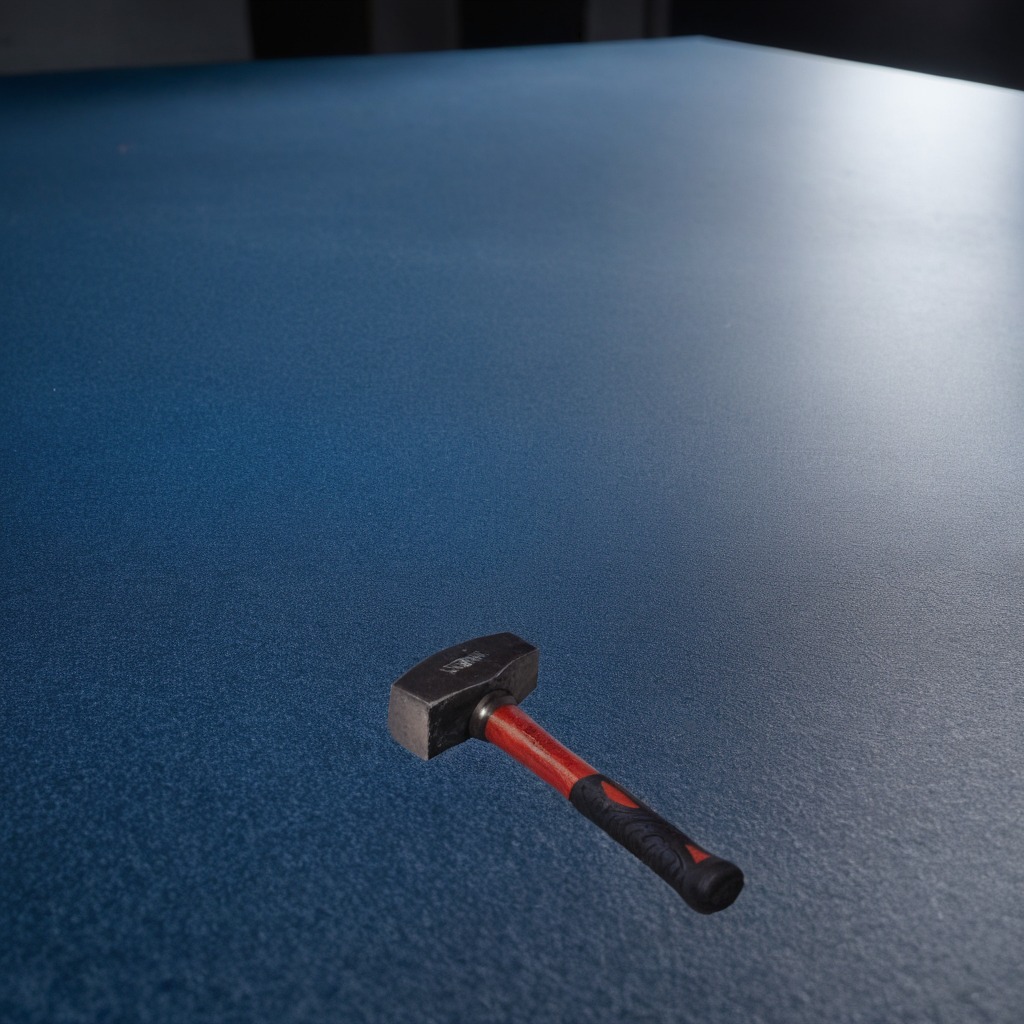
A hammer lies on a clean granite tabletop covered with a blue rubber mat inside a workshop under bright overhead lighting crisp shadows high clarity worn but beneath the mat